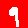
Digit: 9